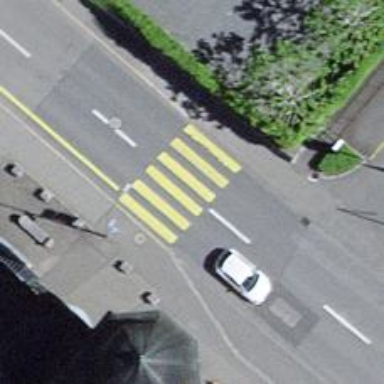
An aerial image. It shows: Uncontrolled zebra crossing with zebra markings.